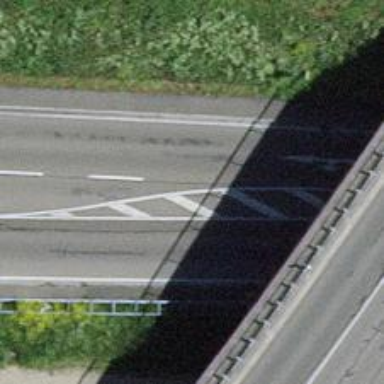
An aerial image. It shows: Primary highway.